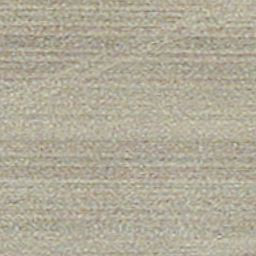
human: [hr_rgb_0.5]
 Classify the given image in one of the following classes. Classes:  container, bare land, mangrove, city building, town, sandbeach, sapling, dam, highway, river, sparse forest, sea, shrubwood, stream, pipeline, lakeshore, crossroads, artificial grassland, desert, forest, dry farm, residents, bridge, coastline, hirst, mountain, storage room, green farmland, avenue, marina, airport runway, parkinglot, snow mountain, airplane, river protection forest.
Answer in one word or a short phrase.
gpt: dry farm